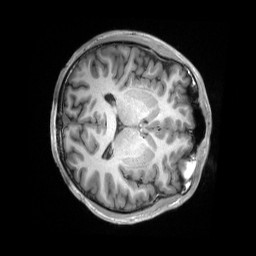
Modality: T1w
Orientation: axial
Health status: healthy
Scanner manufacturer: siemens
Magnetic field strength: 3 T
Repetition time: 2.3 s
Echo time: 0.00228 s